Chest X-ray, AP view. Patient: 19 years old, sex F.
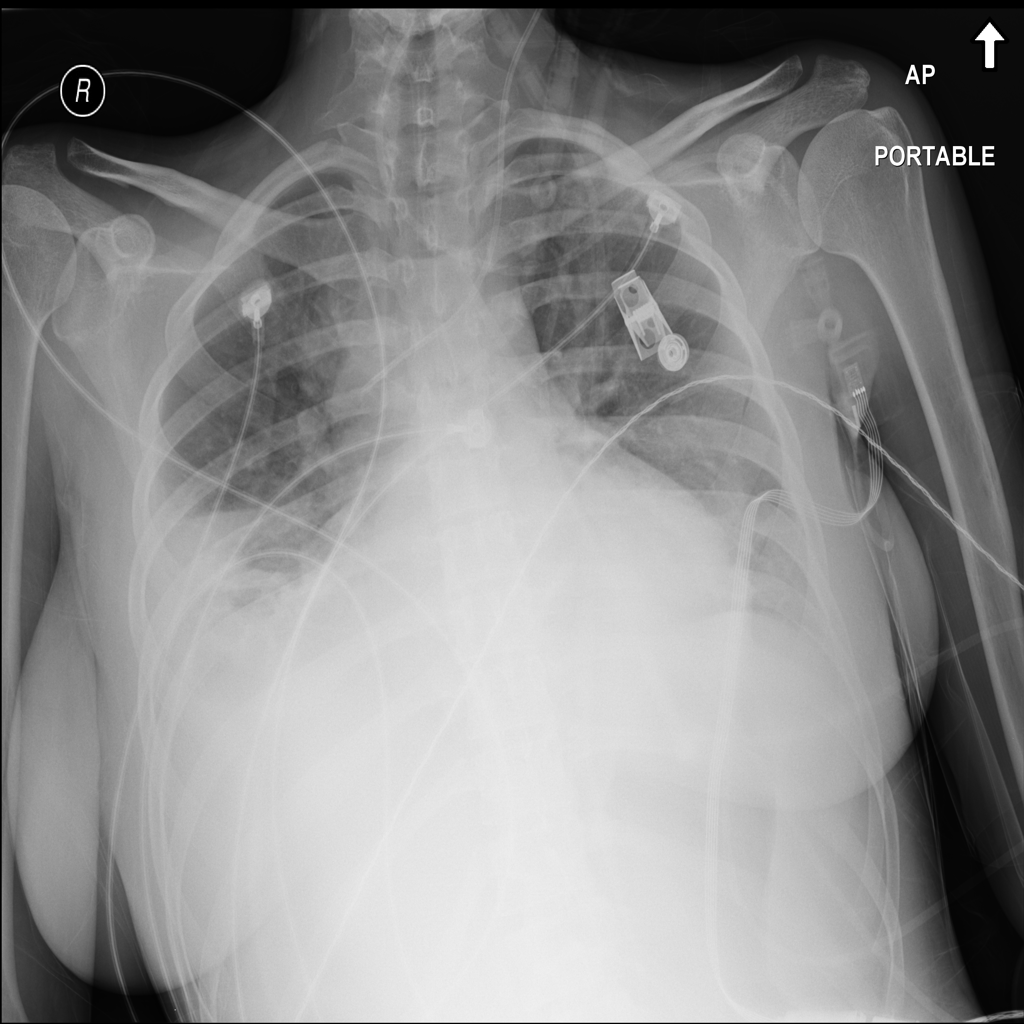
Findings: Atelectasis